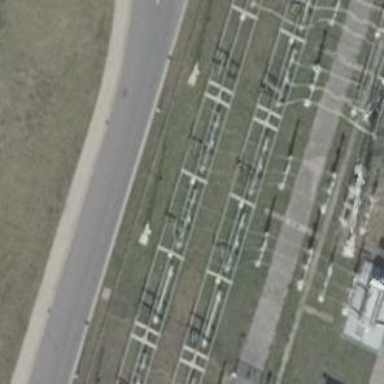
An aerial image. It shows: Busbar power line with 3 cables.